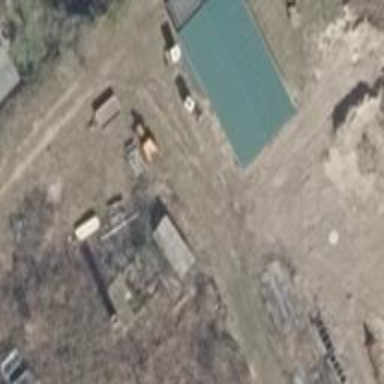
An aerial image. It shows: Shed building.